Question: My aim is to generate a continuous diamond shape. I wrote the code correctly yet I'm having a problem when it runs. The problem is the statement
> "program successfully executed. Press any key to continue"
is displaying in between the shape. How to fix it?
'''
.model small
.stack 100h
.code
main proc
Des:
mov ah,2
mov bh,0
mov dh,1
mov dl,1
int 10h
mov cx,7
mov count,6
local count:word=vars_room
Des2a:
dec cx ;moving downward
mov bl,dl
mov dl,'1'
int 21h
mov dl,bl
inc dl
inc dh
int 10h
cmp cx,0
jne Des2a
mov dh,0
mov cx,8
dec count
cmp count,0
jne Des2a
mov dl,'1'
int 21h
mov ah,2
mov bh,0
mov dh,9
mov dl,1
int 10h
mov count,6
mov cx,7
Des2b:
mov bl,dl
mov dl,'1'
int 21h
mov dl,bl
inc dl
dec dh
int 10h
dec cx
jnz Des2b
mov dh,10
mov cx,8
dec count
cmp count,0
jne Des2b
mov dl,'1'
int 21h
mov cx,9
mov ah,4ch
int 21h'
main endp
end main
'''
<URL>

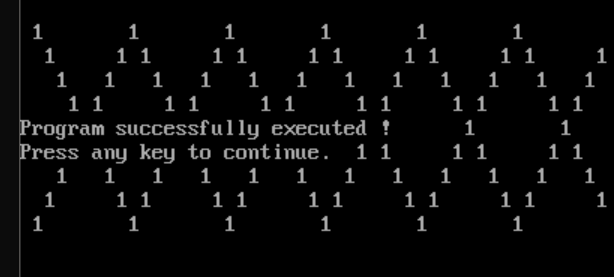
Answer: I see you're using BIOS function 'int 10h', I assume for cursor movement.
You're probably leaving the cursor on a line in the middle of your shape.
After your program exits, the OS prints that text on the line after the one the cursor's on. (Or print your shape in pure top-to-bottom order so the cursor ends up there, instead of moving it between each character.)
(I didn't read your code in detail, just looked at the image. But this seems like a good guess.)